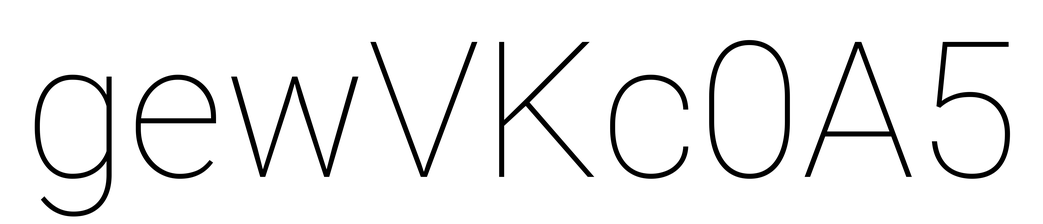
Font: Roboto_Thin